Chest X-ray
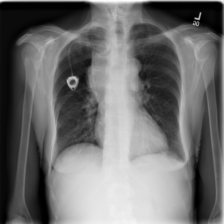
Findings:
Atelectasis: negative
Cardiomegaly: negative
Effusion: negative
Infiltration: negative
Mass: positive
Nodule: negative
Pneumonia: negative
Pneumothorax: negative
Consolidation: negative
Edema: negative
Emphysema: negative
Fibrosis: negative
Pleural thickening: negative
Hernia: negative